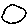
Label: circle